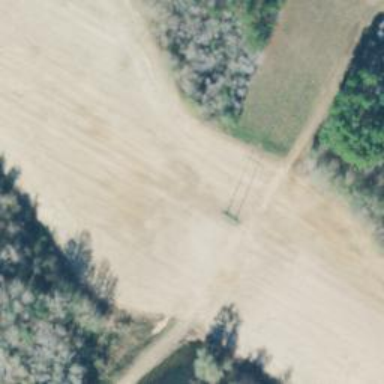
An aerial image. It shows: Power tower.